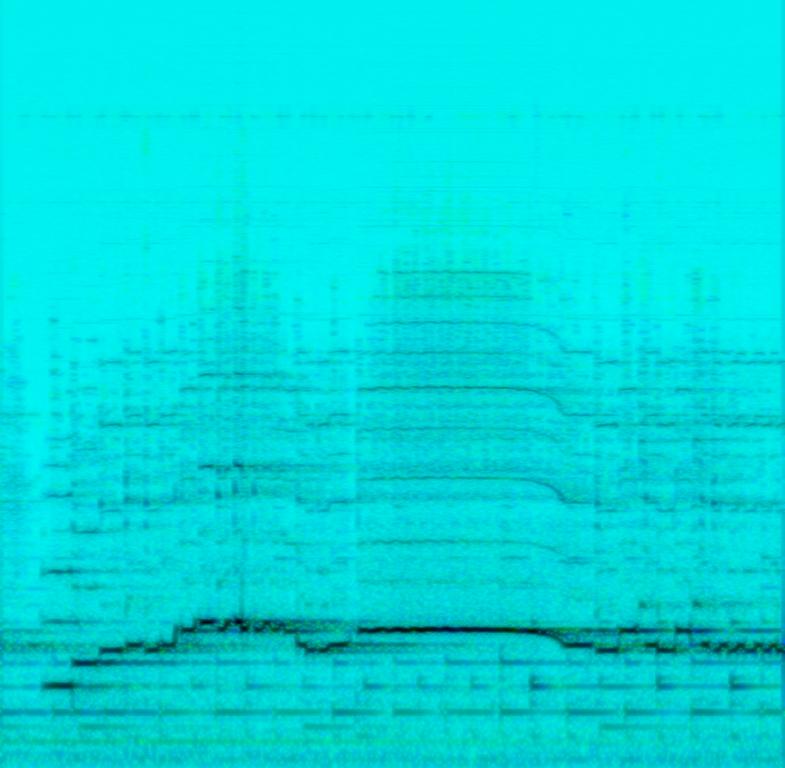
This clip is a meditative and calming track. The leading instrument is a flute, which is played intricately and dynamically. In support, is a piano, on which arpeggios are played. The track would be suitable as music for relaxation at a spa.